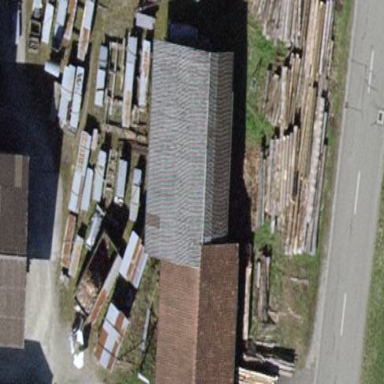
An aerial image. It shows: Farm auxiliary building with gabled roof.